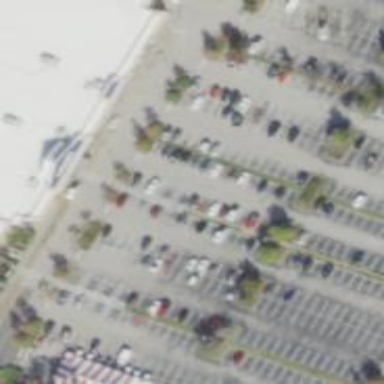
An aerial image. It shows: Parking space.